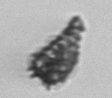
Label: Syracosphaera_pulchra